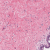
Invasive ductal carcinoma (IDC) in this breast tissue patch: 0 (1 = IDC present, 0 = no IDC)